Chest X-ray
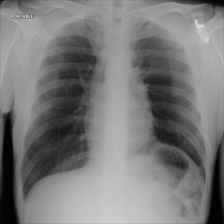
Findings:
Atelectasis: negative
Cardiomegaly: negative
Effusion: negative
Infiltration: negative
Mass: negative
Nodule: negative
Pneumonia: negative
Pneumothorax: negative
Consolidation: negative
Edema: negative
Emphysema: negative
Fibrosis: negative
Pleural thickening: negative
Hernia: negative